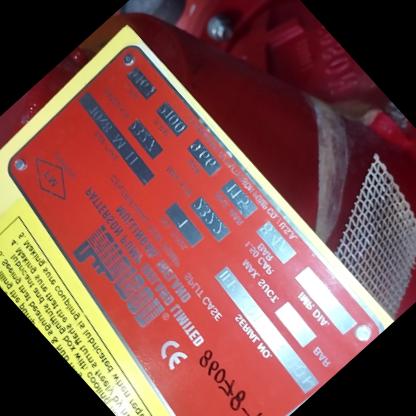
Klasa: tabliczka-znamionowa